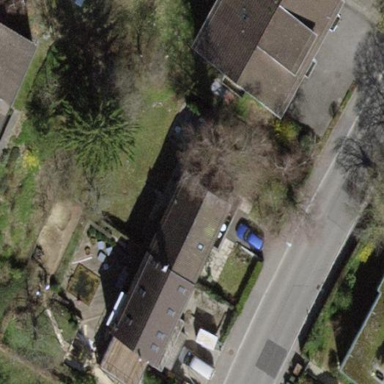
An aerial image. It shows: Semidetached house with tiled roof.